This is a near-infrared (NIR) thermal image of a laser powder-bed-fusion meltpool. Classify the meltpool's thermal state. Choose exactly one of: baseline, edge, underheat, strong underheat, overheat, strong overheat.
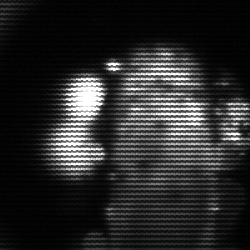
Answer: strong underheat